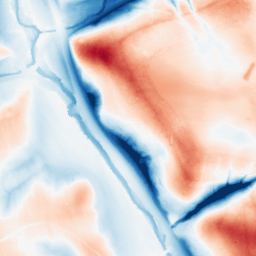
Category: classical
Decomposition family: gaussian_anisotropic
Decomposition parameters: sigma_x: 20
sigma_y: 20
Upsampling method: quintic
Upsampling parameters: scale: 4
Upsampling scale: 4